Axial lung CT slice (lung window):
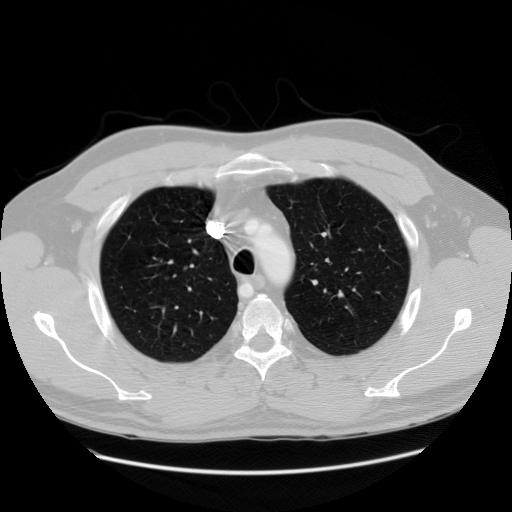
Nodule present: no